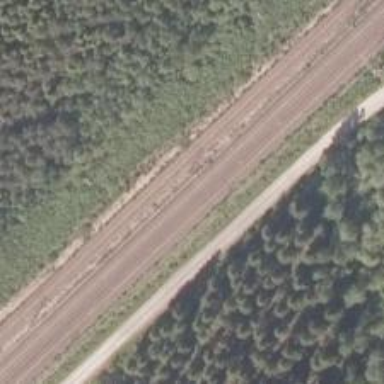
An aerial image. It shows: Railway track with continuous electrified contact line.